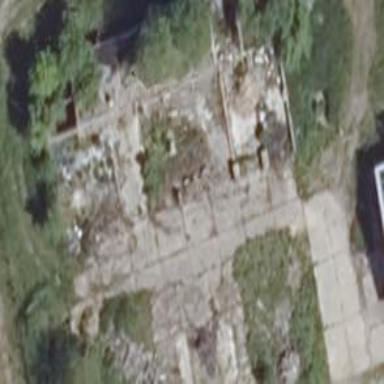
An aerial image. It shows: Ruins of building.